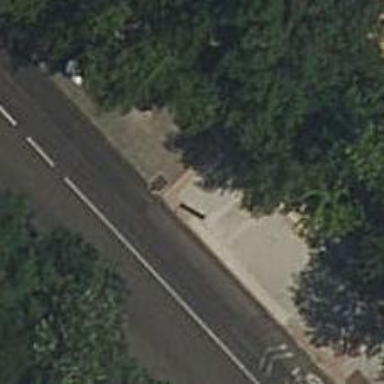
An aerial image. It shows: Bus stop with platform for public transport.